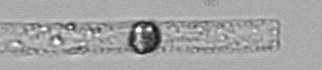
Label: Dactyliosolen_blavyanus